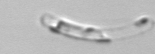
Label: Guinardia_striata